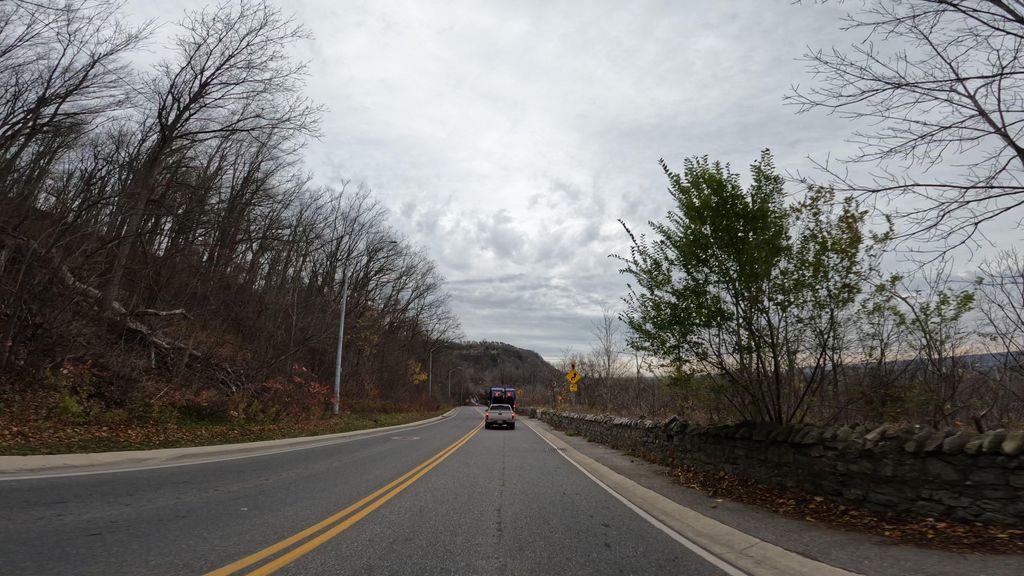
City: hamilton